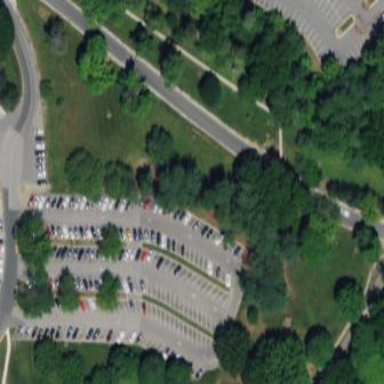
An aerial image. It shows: Parking area with surface.